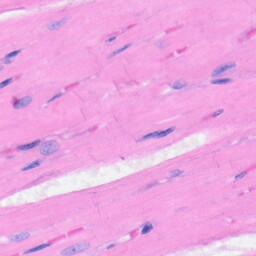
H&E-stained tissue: Heart